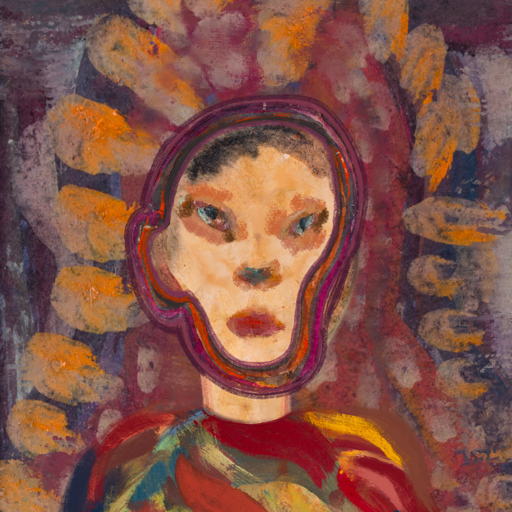
Background: Doll, Head And Neck Front: Childish, Face Front: Boggyland, Bust: Mother_And_Son_Son, Hair Front: Hypocrite, Head Accessory: Blank, Second Necklace: Blank, Necklace: Blank, Baby: Blank